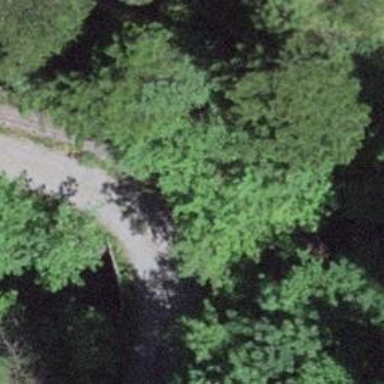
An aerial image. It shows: Track road with gravel surface that features bridge. The track type is classified as grade 4.